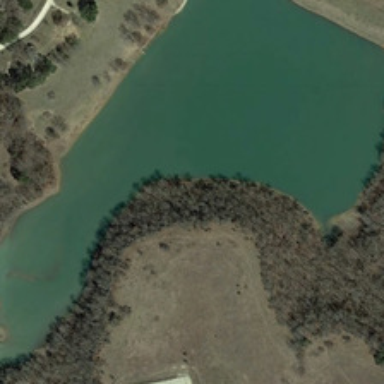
This is a lake, trees and grassland .